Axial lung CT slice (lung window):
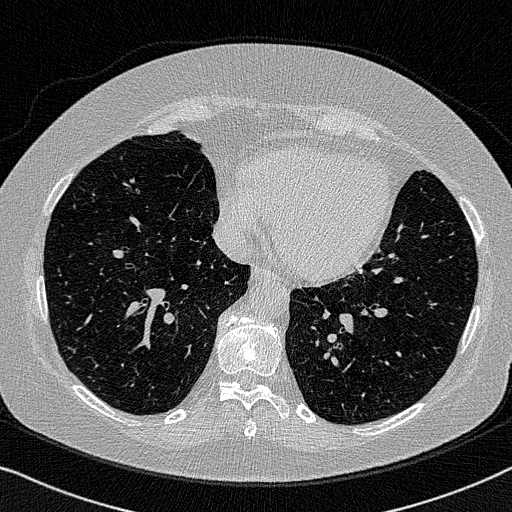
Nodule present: no